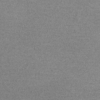
Label: dusty